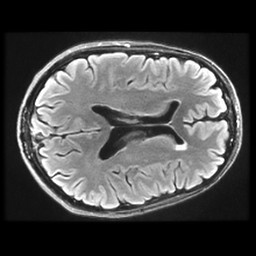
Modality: FLAIR
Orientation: axial
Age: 61
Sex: male
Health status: healthy
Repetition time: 12 s
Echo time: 0.09782 s